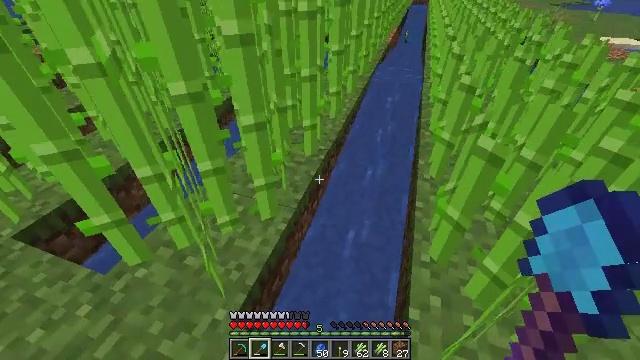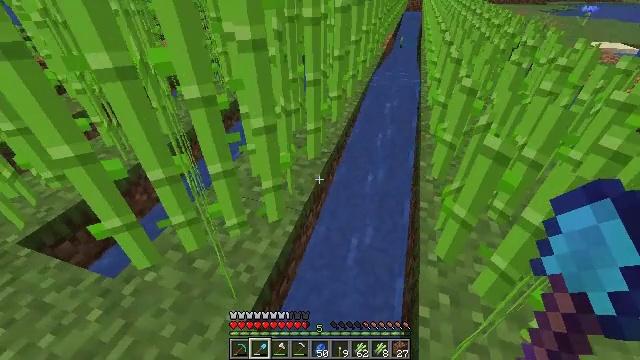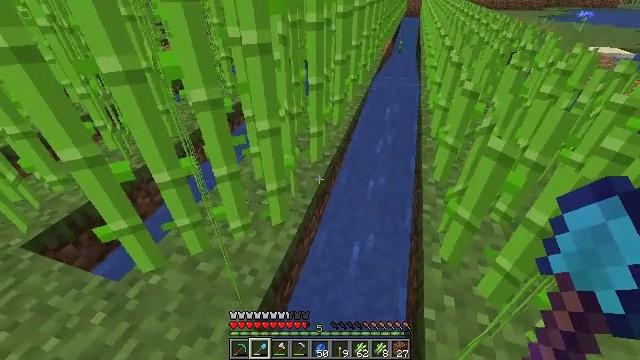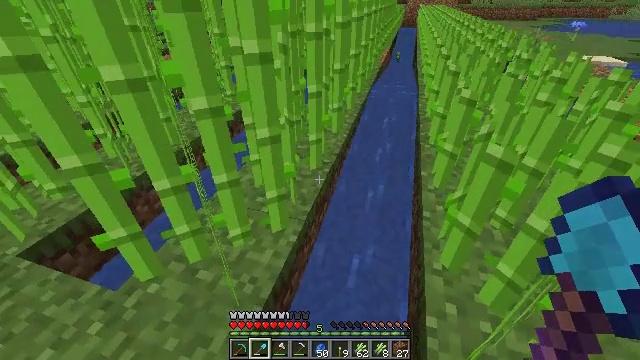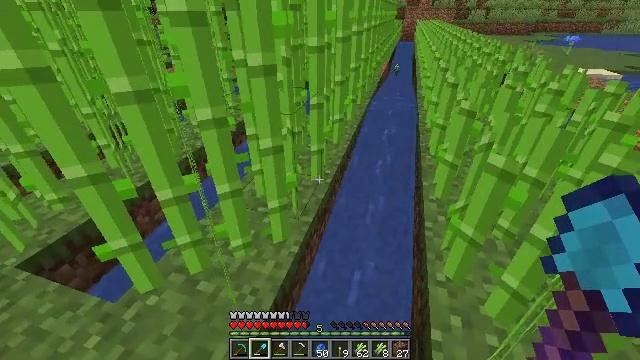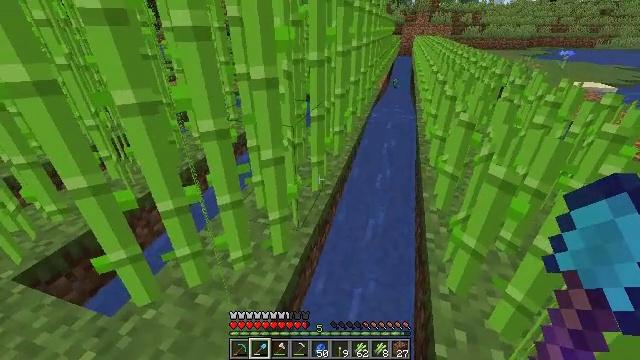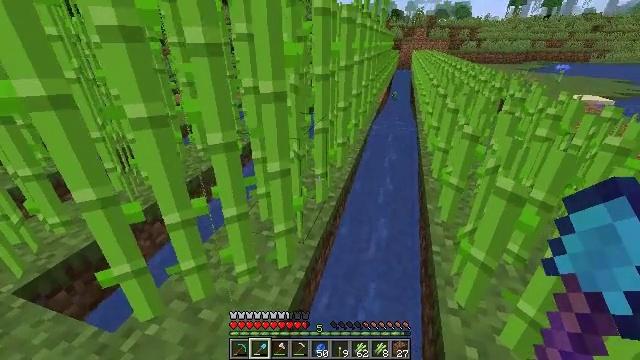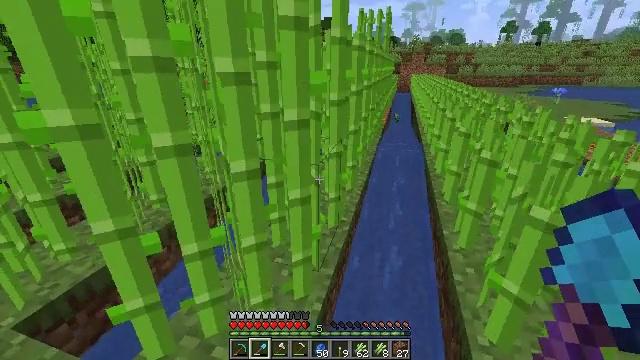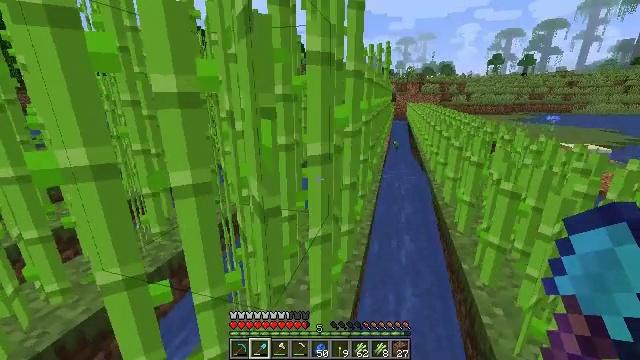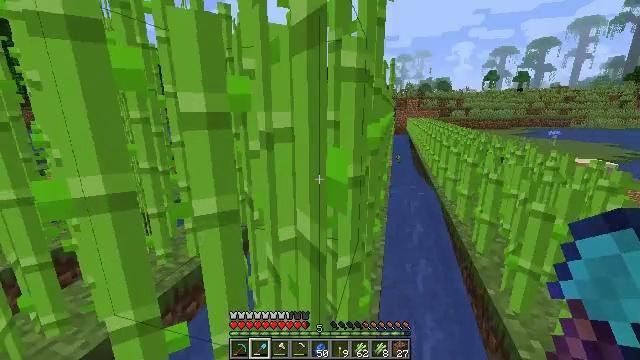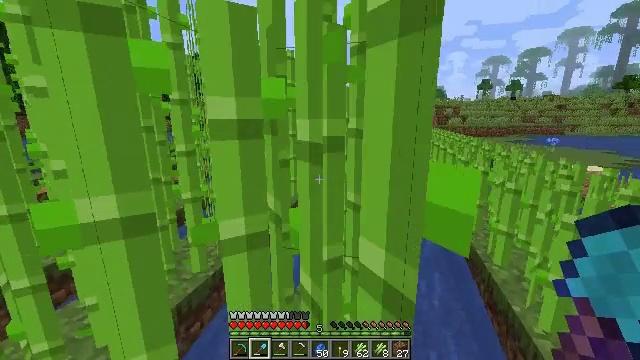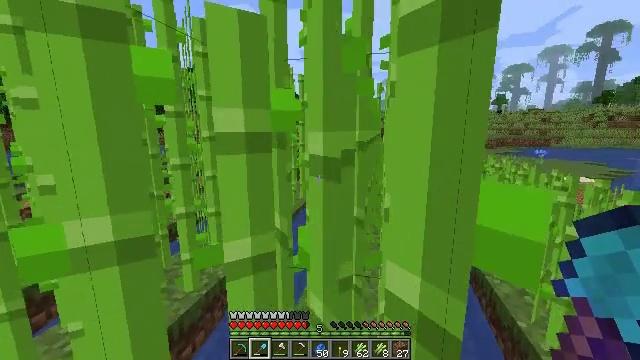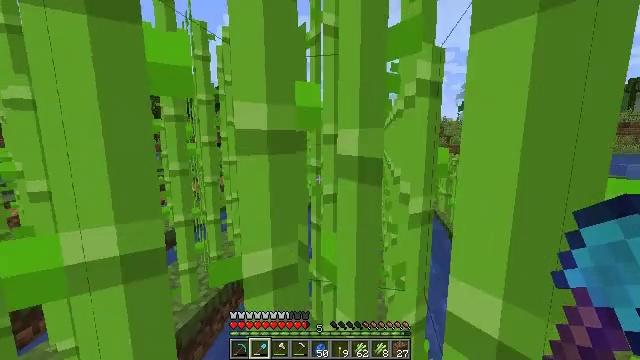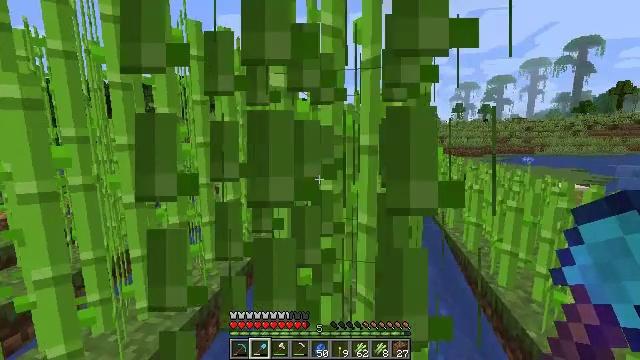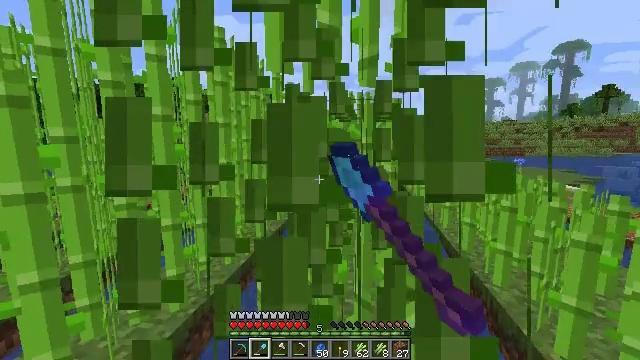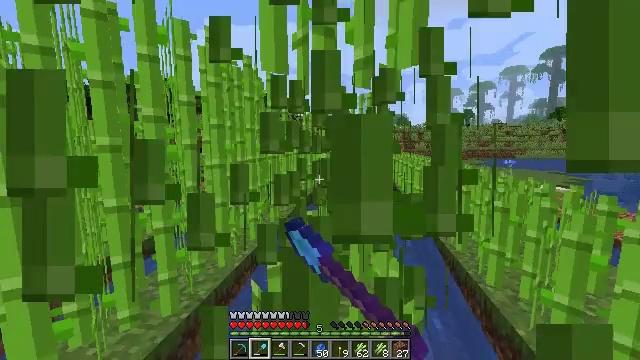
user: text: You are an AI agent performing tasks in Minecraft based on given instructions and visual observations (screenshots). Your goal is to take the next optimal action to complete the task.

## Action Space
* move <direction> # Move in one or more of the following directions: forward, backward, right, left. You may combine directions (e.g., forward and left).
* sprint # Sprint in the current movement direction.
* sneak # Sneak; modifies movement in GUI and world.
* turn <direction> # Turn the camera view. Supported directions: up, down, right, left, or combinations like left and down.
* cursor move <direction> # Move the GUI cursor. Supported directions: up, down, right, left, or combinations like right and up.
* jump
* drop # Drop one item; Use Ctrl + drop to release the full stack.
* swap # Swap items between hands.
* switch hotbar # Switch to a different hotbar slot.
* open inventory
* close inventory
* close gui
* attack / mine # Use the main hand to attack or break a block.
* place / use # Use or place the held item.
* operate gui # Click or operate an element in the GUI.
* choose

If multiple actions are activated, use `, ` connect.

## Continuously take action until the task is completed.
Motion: motion action
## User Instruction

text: Break the sugar cane.
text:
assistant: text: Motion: turn right and up
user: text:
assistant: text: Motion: no_op
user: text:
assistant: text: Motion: turn up
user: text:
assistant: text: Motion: turn up
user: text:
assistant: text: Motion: turn up
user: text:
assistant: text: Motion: move left, turn up
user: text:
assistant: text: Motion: move forward and move left, turn up
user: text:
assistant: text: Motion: move forward and move left, turn up
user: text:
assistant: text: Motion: move forward and move left, turn up
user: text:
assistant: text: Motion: move forward and move left, turn up
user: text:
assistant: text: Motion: turn right and up
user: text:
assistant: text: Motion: turn right and up
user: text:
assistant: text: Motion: turn right, attack / mine
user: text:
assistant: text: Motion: turn right, attack / mine
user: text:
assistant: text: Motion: turn right, attack / mine
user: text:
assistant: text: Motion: turn right, attack / mine
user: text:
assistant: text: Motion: move forward, turn right and up, attack / mine
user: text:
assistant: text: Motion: move forward, attack / mine
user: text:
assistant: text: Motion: move forward, attack / mine
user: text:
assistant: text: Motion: move forward, attack / mine
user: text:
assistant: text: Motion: move forward, attack / mine
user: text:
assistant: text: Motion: move forward, attack / mine
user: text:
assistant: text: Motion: move forward, attack / mine
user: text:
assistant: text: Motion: move forward, attack / mine
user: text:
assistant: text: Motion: move forward, attack / mine
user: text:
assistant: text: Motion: move forward, attack / mine
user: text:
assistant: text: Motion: move forward, attack / mine
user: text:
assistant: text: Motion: move forward, attack / mine
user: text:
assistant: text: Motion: move forward, attack / mine
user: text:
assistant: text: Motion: move forward, attack / mine